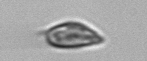
Label: Prorocentrum_triestinum